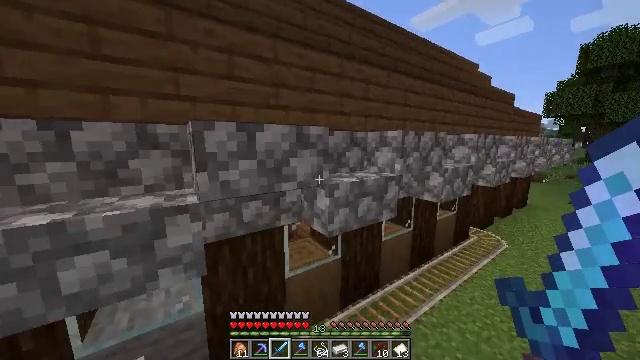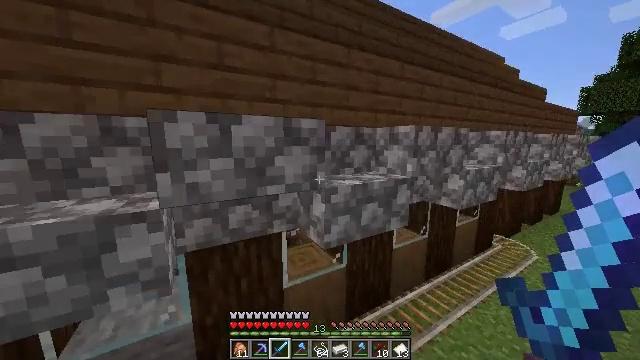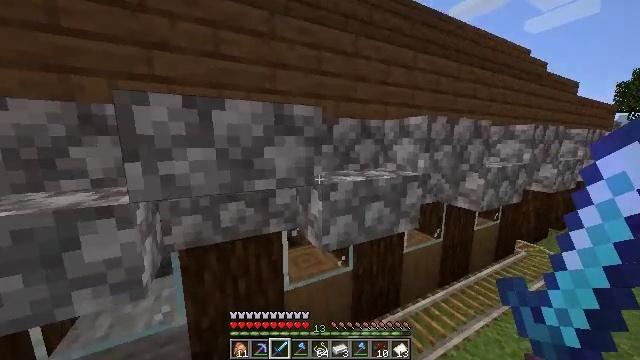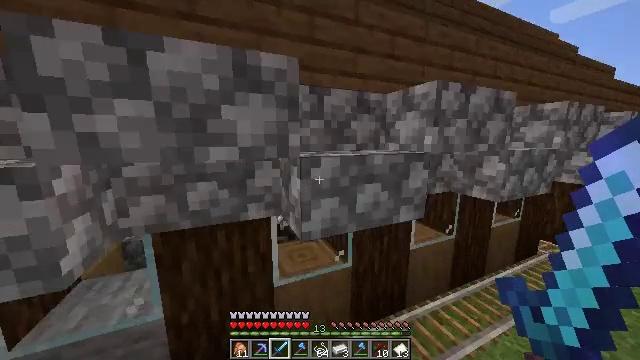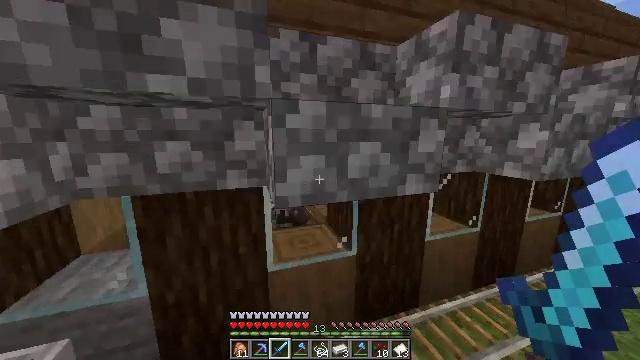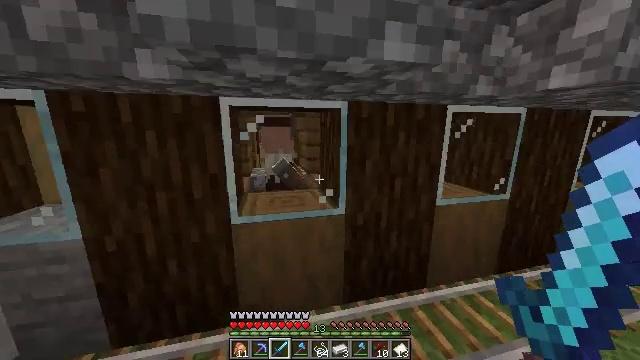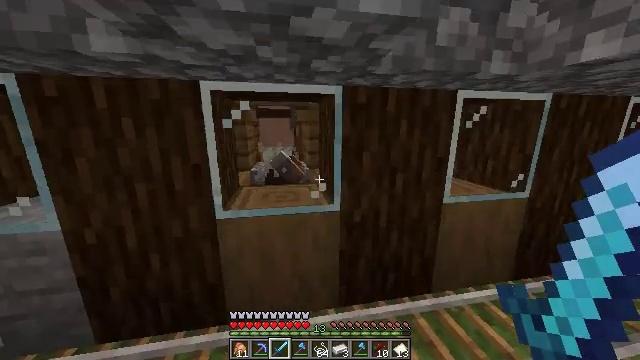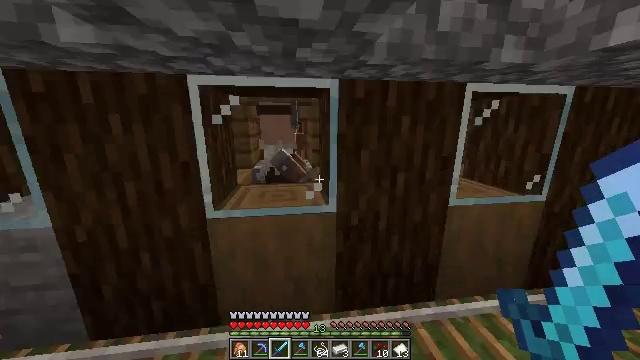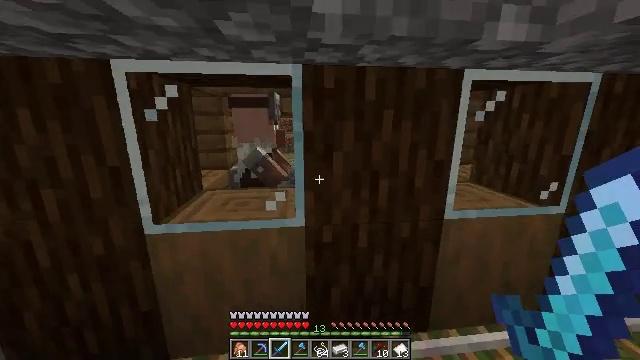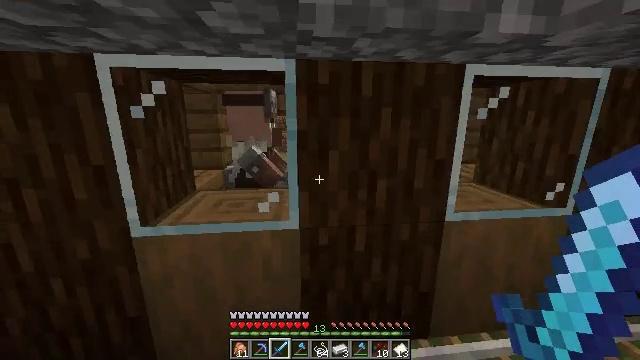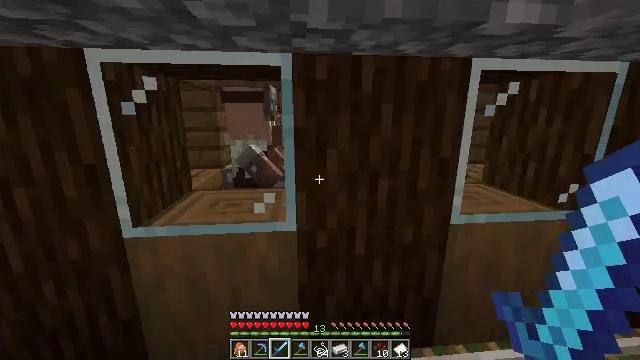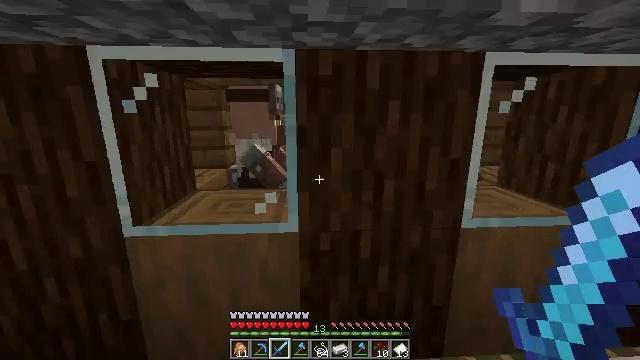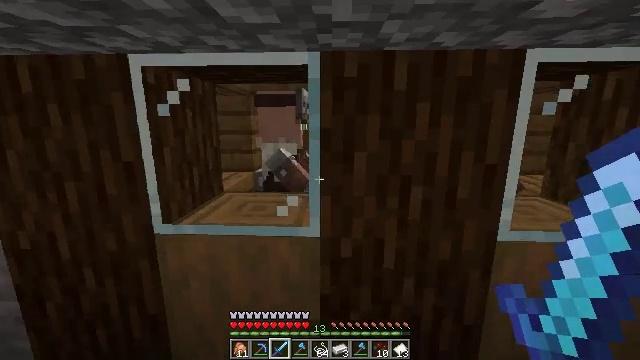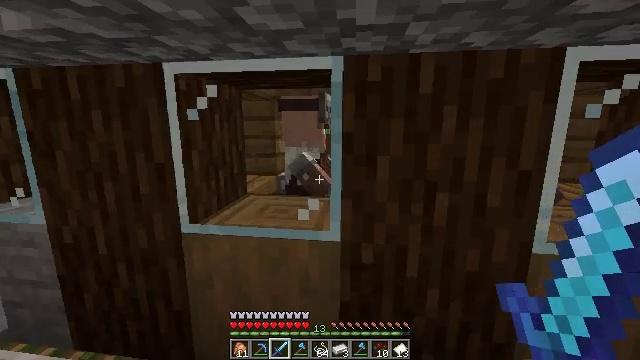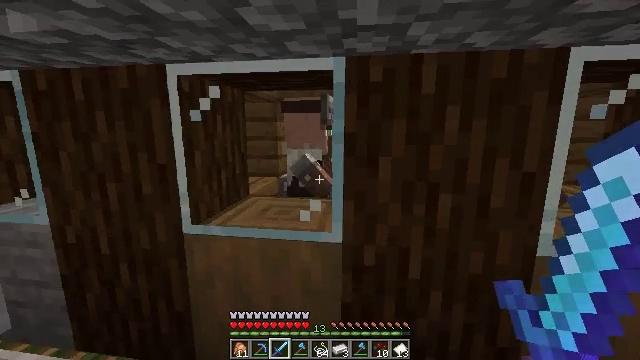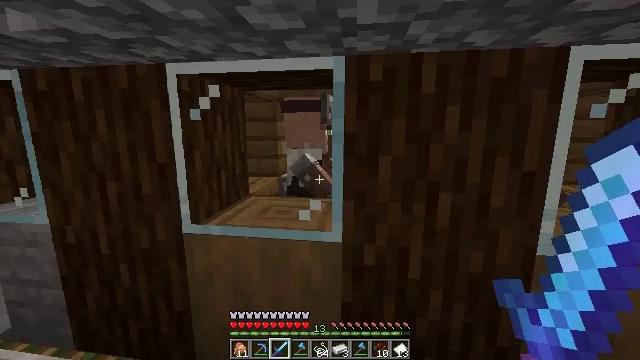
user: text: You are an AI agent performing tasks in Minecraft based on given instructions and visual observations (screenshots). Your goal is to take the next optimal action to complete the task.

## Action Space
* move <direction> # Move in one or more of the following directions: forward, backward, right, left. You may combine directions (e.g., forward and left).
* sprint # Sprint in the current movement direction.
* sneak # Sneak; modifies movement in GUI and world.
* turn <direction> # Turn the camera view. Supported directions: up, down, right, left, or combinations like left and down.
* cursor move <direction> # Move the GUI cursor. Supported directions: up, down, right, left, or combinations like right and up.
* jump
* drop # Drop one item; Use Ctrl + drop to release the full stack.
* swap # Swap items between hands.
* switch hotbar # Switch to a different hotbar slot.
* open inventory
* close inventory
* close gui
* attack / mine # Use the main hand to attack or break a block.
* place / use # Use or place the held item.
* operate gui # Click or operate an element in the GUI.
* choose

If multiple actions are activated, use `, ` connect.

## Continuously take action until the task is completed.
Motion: motion action
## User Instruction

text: Break the glass block.
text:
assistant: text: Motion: move forward and move right, turn left
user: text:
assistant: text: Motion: move forward and move right, turn left
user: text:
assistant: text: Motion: move forward and move right, turn left
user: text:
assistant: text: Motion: move forward and move right, turn left
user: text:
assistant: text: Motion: move forward and move right, turn left
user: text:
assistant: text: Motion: move forward and move right, turn left
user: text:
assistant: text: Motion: turn left
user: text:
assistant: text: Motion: turn left
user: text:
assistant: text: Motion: no_op
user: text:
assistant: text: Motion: turn left
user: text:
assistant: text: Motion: turn left
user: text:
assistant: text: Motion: turn left and up
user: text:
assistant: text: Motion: turn left and up
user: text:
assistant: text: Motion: no_op
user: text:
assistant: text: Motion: no_op
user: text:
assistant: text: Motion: no_op
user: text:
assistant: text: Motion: no_op
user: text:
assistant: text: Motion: turn right, attack / mine
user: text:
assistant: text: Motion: attack / mine
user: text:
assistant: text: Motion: attack / mine
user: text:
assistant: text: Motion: attack / mine
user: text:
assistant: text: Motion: attack / mine
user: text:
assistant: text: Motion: attack / mine
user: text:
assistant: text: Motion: attack / mine
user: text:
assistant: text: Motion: attack / mine
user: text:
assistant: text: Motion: attack / mine
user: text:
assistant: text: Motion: attack / mine
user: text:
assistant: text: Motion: attack / mine
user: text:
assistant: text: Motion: attack / mine
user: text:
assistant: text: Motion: move forward, attack / mine